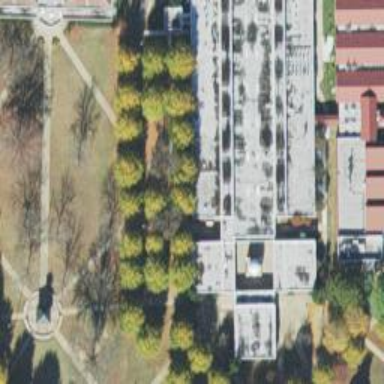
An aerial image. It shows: View of university building.